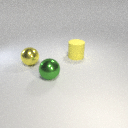
large green metal sphere in front of large yellow metal sphere